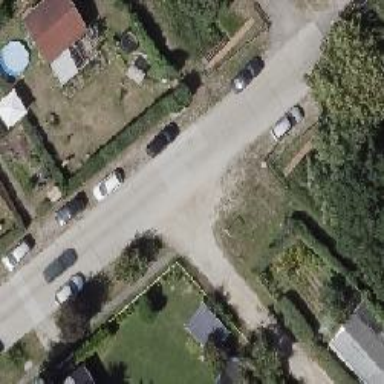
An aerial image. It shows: Concrete residential road with bridge.